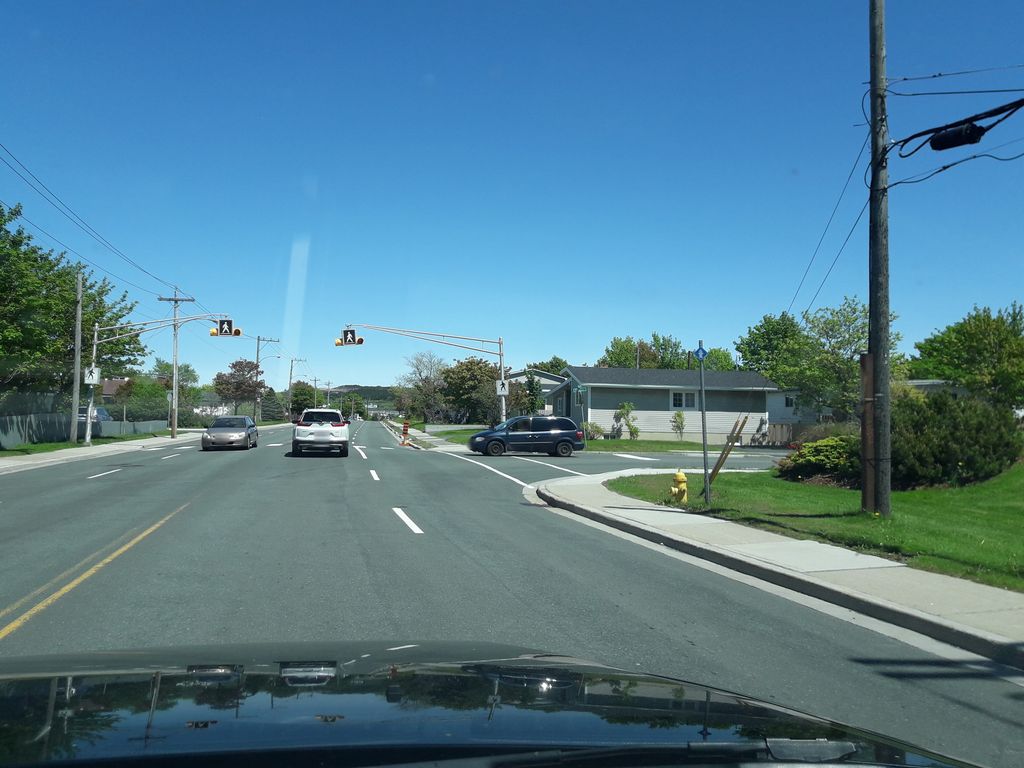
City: st_johns